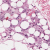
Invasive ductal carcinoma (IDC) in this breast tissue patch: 0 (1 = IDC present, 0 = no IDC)